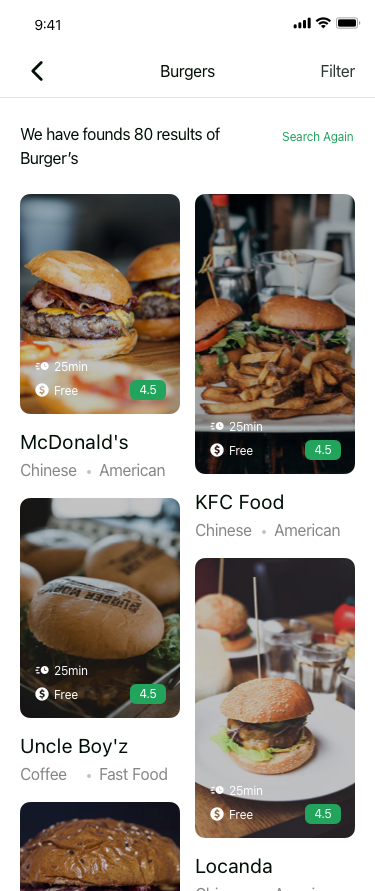
Text in this UI design:
We have founds 80 results of Burger’s
Search Again